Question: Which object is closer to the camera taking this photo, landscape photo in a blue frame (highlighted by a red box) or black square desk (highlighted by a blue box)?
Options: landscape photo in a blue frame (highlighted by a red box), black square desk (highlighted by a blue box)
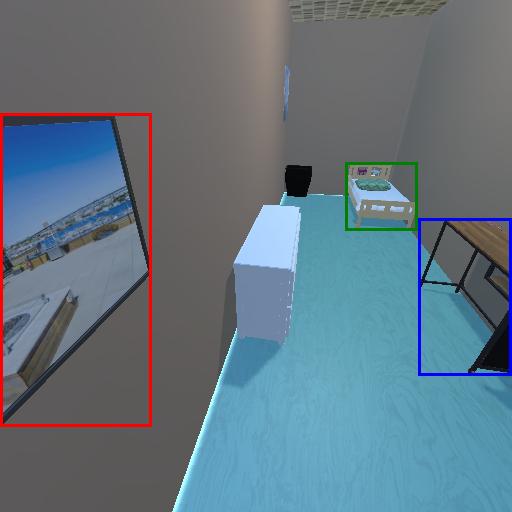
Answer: landscape photo in a blue frame (highlighted by a red box)